Question: I'm wanting to figure out a reliable way to place a character (like an = symbol) on top of the border of a table cell. I would end up not showing the border, but to make this clearer, I've put a screenshot of what I want to do below.

The data in the table may be different than what's shown in the picture, and therefore the table cells could be wider or skinnier. Is there any way to somehow use the border itself as some kind of reference location for positioning a character on top of it?
I've tried adding a row above it then using 'position: relative' to move the character down, but it's not reliable. Neither is placing a different table above it.
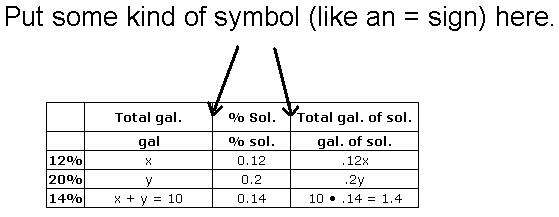
Answer: Here's a solution using the css '::before' pseudo-selector:
html:
'''
<table>
<tr>
<td>Some text</td>
<td>Some text</td>
<td>Some text</td>
</tr>
<tr>
<td>Some text</td>
<td>Some text</td>
<td>Some text</td>
</tr>
</table>
'''
css:
'''
table {
border-collapse: collapse;
}
table td {
position: relative;
padding: 20px;
text-align: center;
border: 1px solid #000;
}
td:not(:first-child)::before {
position: absolute;
width: 10px;
left: -8px;
text-align: center;
content: "=";
}
'''
You'll have to play around a little with the 'witdh' and 'left' properties on the '::before' content. I expected 'left: -5px' to stay nicely in the middle, with 'width: 10px', but it didn't. Not sure why.
<URL>.
---
If you want the '=' sign to be part of the actual content you could do something like:
html:
'''
<table>
<tr>
<td>Some text <span>=</span></td>
<td>Some text <span>=</span></td>
<td>Some text</td>
</tr>
<tr>
<td>Some text</td>
<td>Some text</td>
<td>Some text</td>
</tr>
</table>
'''
css:
'''
table {
border-collapse: collapse;
}
table td {
position: relative;
padding: 20px;
text-align: center;
border: 1px solid #000;
}
table td span {
position: absolute;
display: inline-block;
width: 20px;
right: -10px;
text-align: center;
}
'''
(it appears too small a 'width' was the culprit in previous solution for not properly aligning centered)
<URL>.